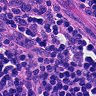
Metastatic tissue present: no